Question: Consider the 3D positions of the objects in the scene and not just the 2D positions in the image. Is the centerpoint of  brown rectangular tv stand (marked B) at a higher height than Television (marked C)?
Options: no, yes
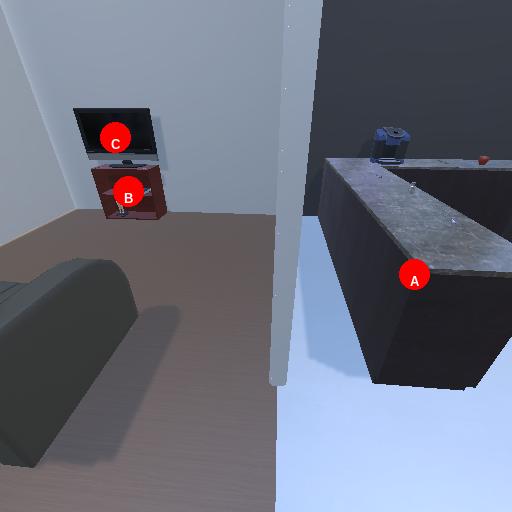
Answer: no